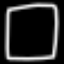
Label: square